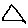
Label: triangle